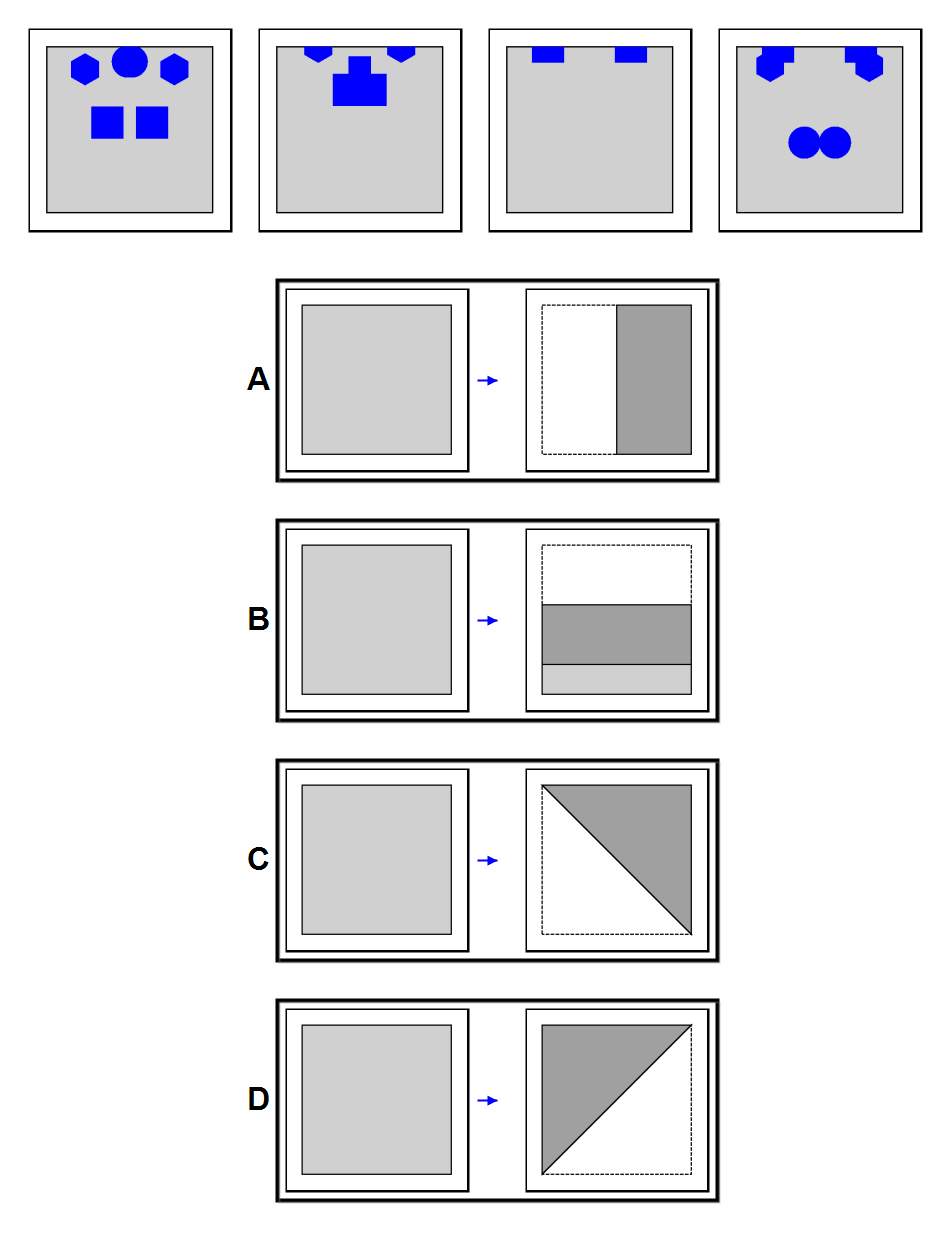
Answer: A